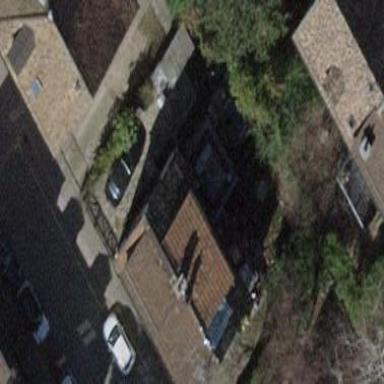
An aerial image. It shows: Semi-detached house.